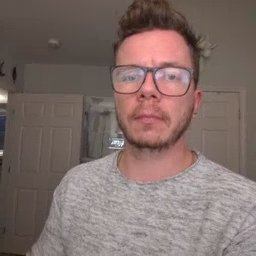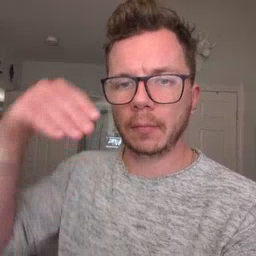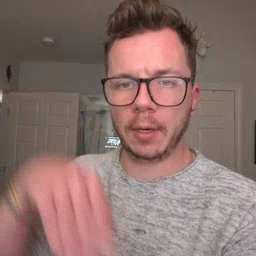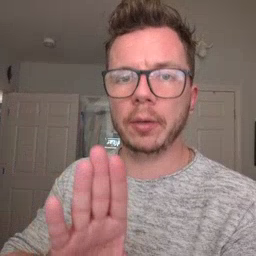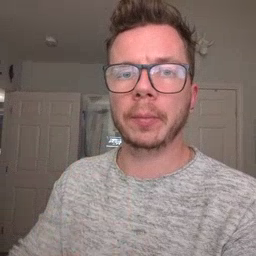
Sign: into